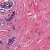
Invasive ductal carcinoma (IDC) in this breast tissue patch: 0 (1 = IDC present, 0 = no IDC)